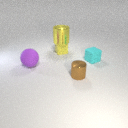
small cyan rubber cube behind small brown metal cylinder